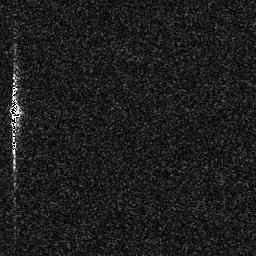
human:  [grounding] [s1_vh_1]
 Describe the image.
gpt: In the satellite image, there is  <ref>1 medium ship </ref> <box>[[2, 33, 8, 53, 0]]</box> located at left.